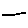
Label: line